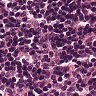
Metastatic tissue present: no